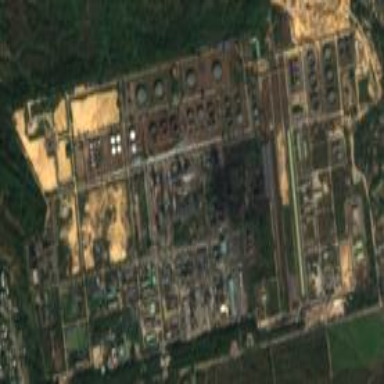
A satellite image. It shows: Industrial area with refinery.